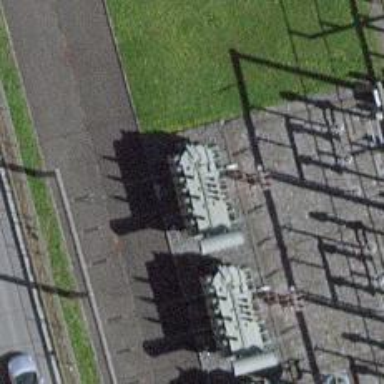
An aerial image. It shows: Transformer is shown.